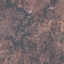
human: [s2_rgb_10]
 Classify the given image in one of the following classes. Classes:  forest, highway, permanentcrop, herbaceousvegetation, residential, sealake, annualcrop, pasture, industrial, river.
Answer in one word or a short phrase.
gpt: HerbaceousVegetation